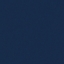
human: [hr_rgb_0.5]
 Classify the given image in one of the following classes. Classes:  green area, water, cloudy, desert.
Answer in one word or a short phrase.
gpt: water